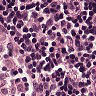
Metastatic tissue present: no